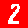
Digit: 2